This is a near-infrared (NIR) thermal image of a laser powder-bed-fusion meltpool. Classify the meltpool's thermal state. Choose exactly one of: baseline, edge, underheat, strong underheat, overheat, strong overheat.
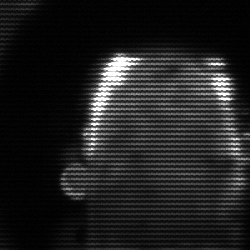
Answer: baseline